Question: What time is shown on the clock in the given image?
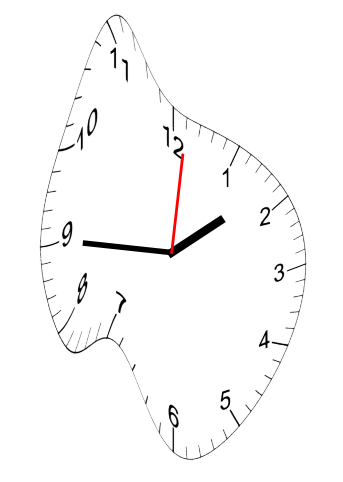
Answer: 01:45:01